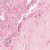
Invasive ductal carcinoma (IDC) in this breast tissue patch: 0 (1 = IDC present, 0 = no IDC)